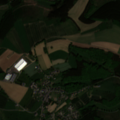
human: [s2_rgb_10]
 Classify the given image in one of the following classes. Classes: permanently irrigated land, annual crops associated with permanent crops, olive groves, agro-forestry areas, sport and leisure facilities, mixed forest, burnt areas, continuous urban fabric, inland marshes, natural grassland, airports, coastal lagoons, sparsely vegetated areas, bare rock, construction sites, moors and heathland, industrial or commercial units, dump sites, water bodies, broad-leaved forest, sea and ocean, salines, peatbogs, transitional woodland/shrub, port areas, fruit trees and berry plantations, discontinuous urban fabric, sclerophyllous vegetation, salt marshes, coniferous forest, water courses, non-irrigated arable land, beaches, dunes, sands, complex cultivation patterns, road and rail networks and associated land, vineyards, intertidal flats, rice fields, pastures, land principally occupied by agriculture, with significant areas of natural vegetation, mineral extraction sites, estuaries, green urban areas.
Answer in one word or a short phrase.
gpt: discontinuous urban fabric, non-irrigated arable land, pastures, broad-leaved forest, coniferous forest, mixed forest